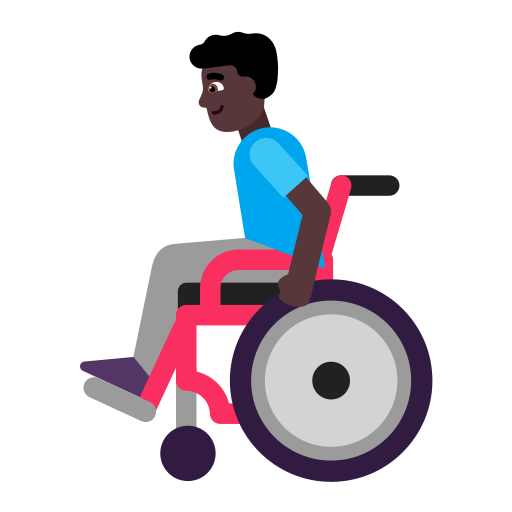
man in manual wheelchair flat dark